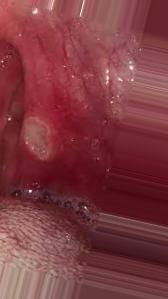
Condition: Mouth Ulcer